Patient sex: F
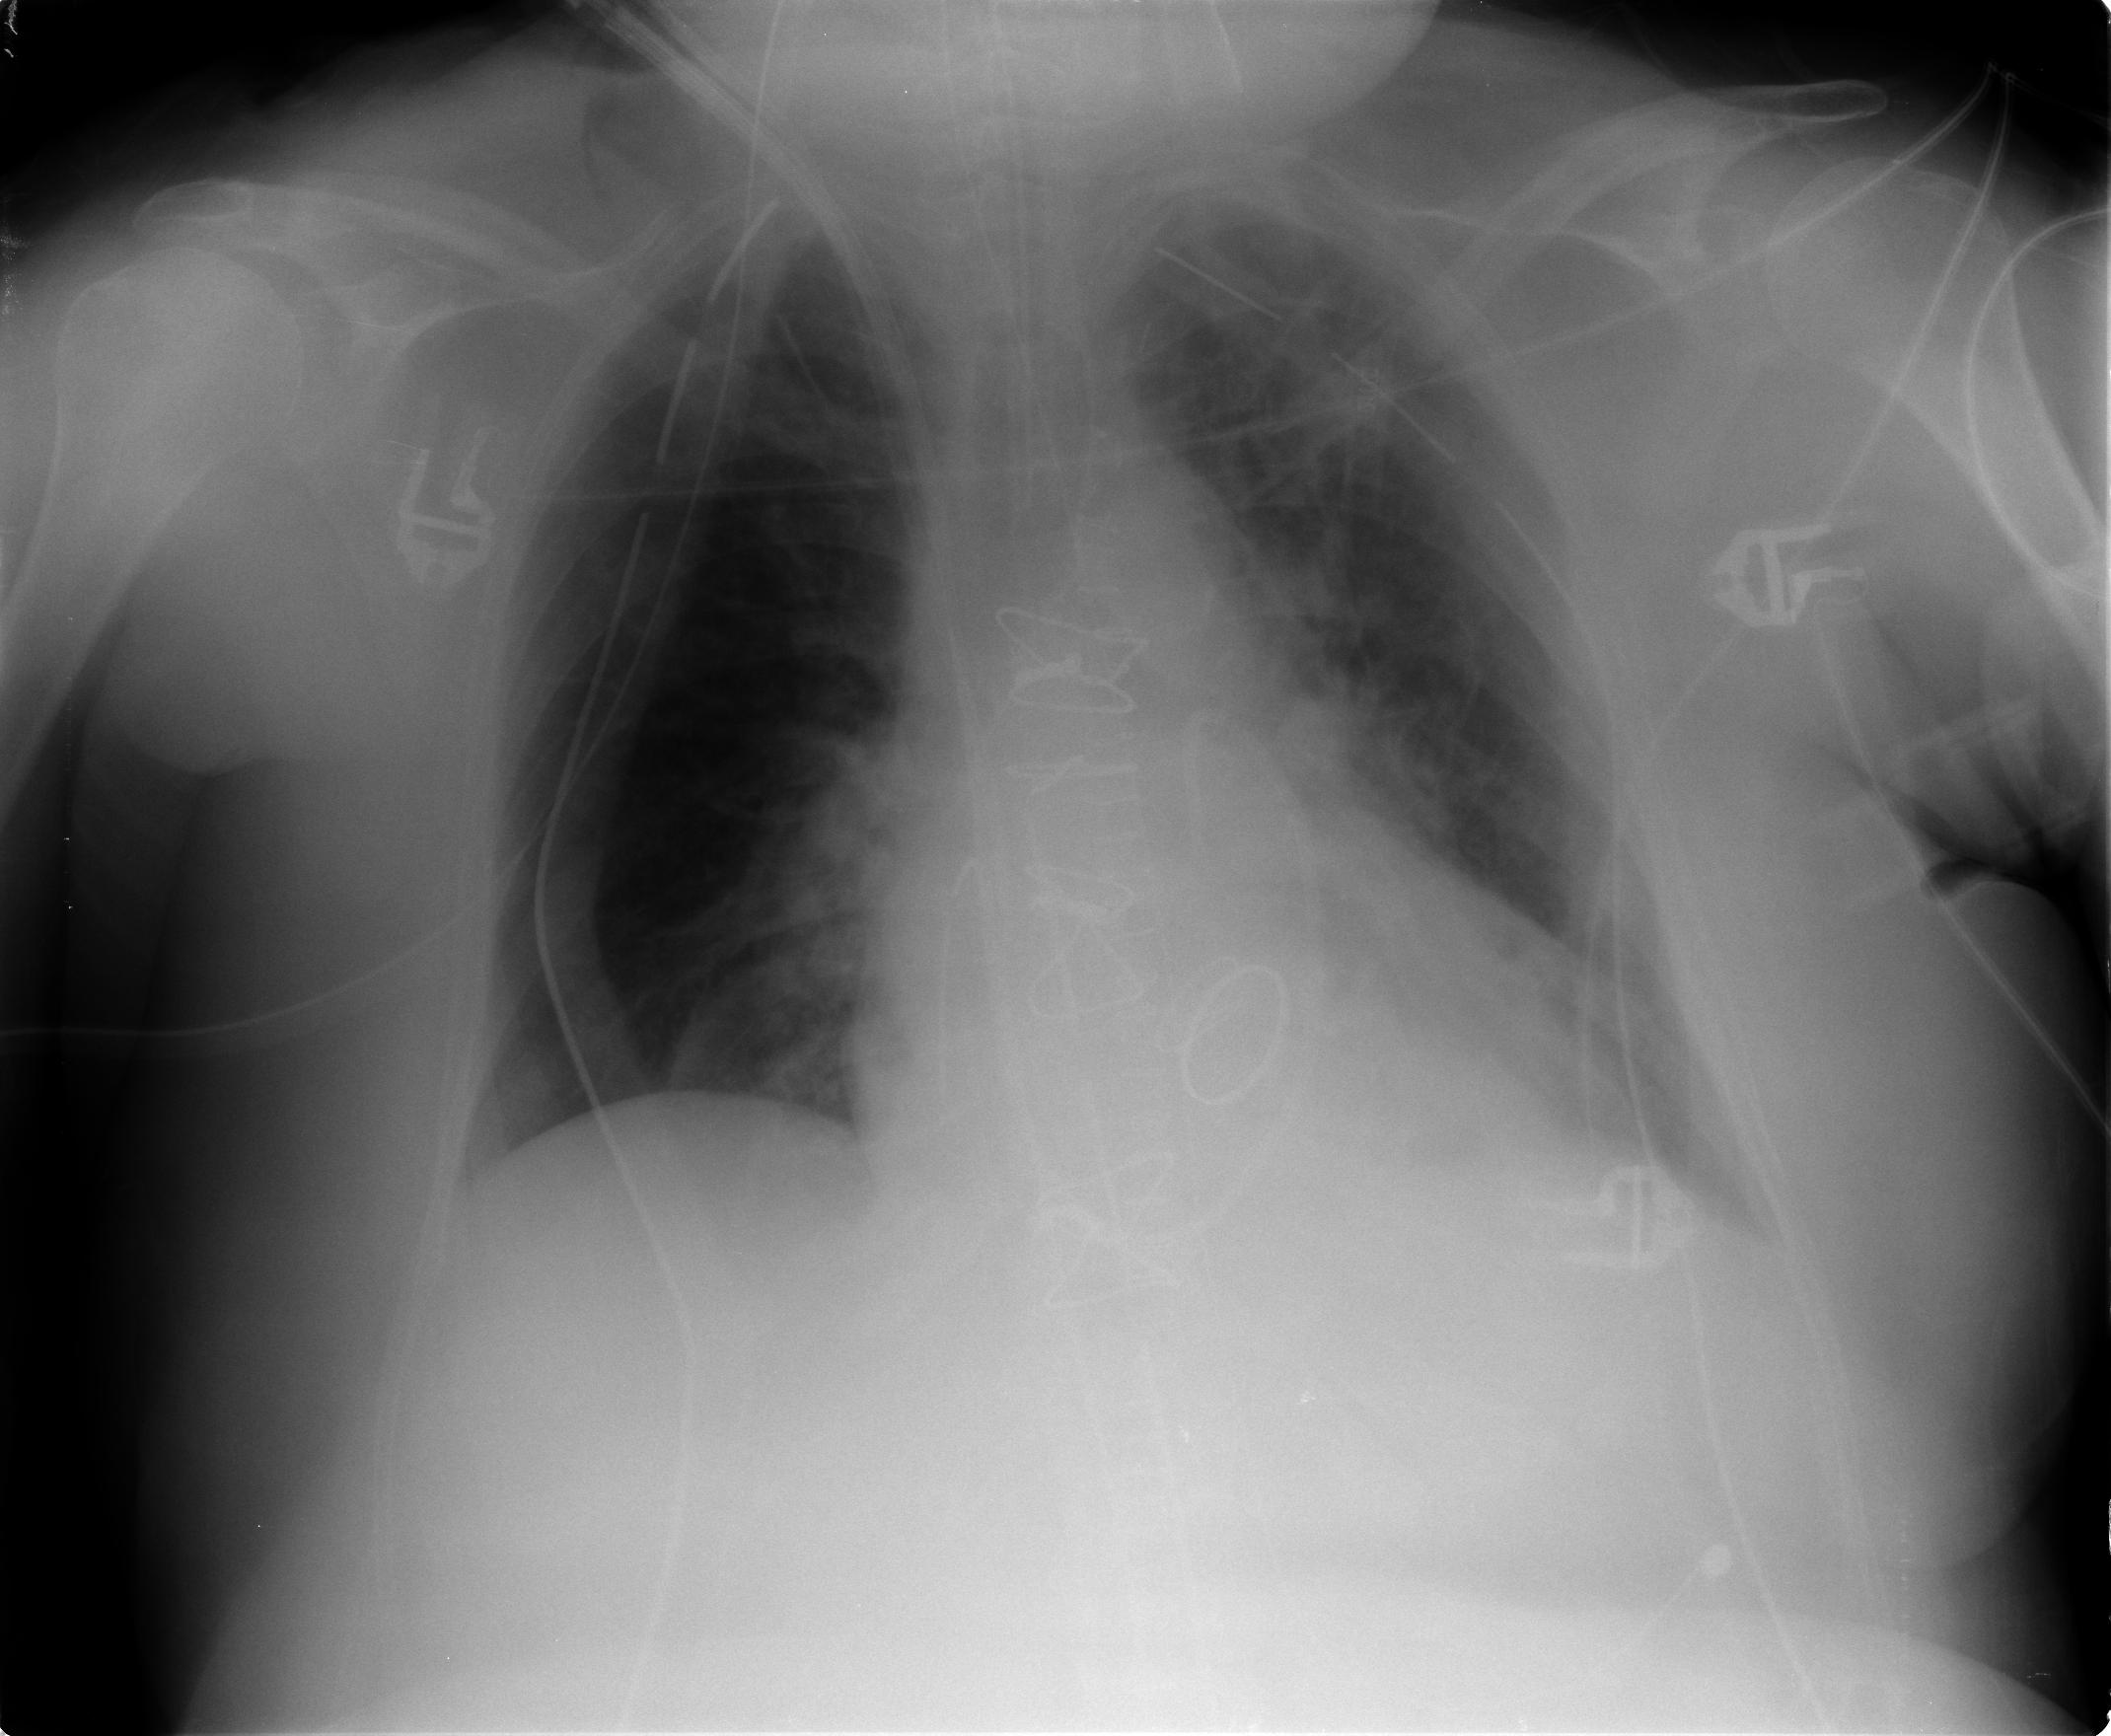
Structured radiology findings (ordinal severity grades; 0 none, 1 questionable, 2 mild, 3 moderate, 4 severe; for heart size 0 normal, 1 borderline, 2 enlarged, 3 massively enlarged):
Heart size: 0
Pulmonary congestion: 2
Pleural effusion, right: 0
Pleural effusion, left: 0
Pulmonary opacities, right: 0
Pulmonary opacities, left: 0
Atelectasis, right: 0
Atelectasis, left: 2